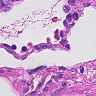
Metastatic tissue present: no